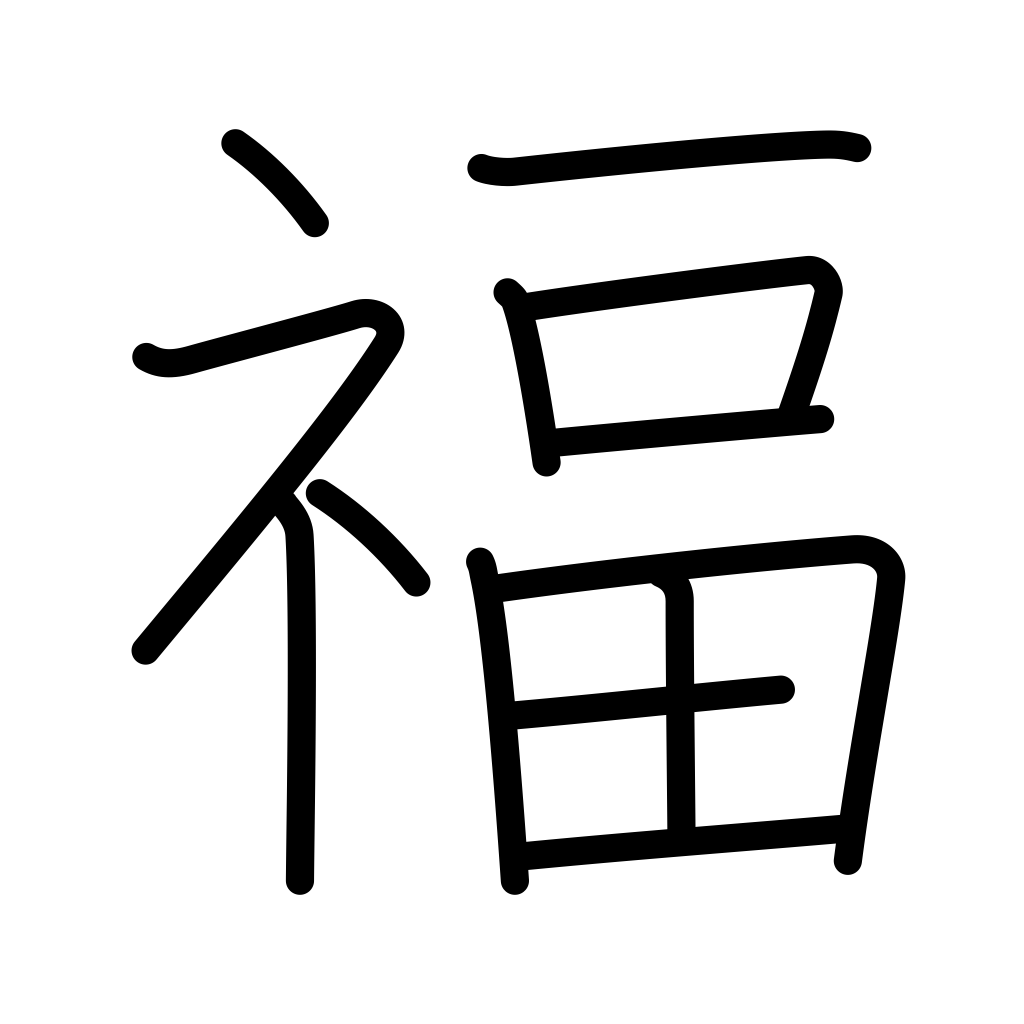
Meaning: happiness